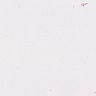
Metastatic tissue present: no